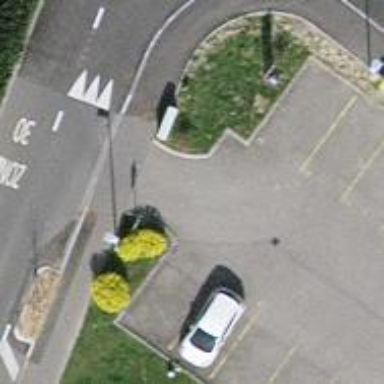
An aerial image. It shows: Lift gate barrier.